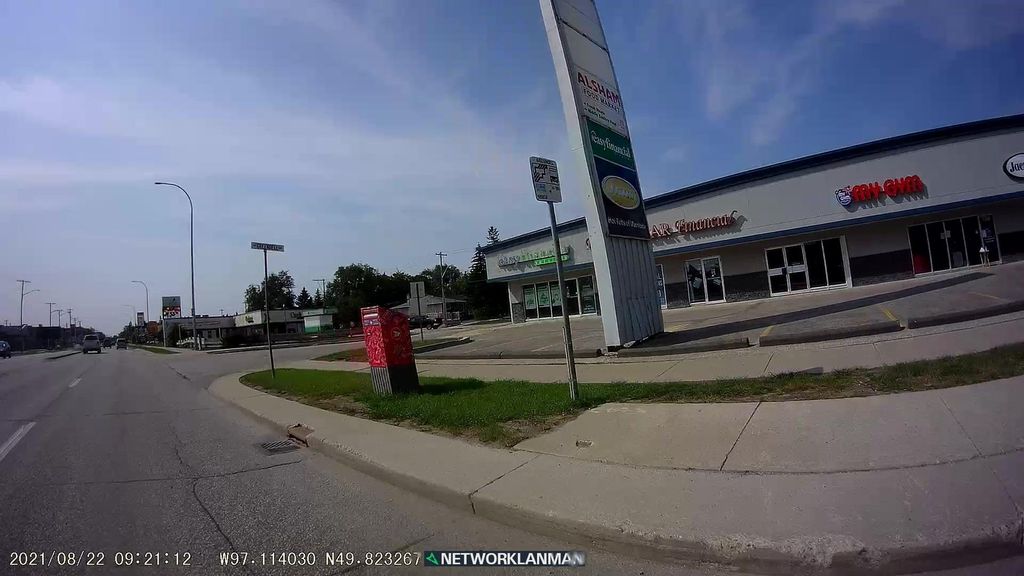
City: winnipeg